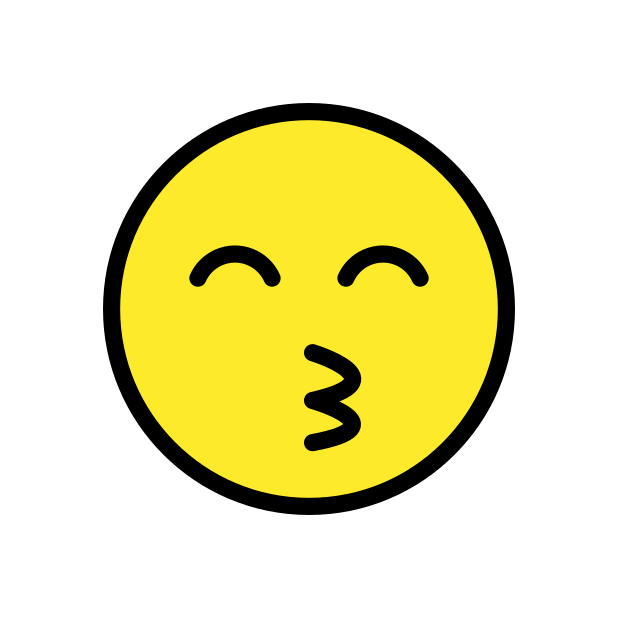
kissing face with smiling eyes